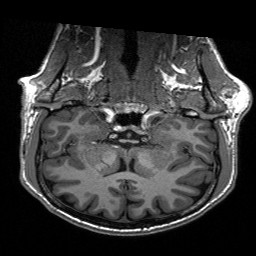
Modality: T1w
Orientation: sagittal
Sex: male
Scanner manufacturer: siemens
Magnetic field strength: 3 T
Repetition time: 2.3 s
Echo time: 0.00197 s